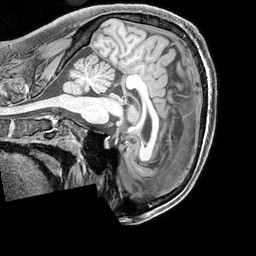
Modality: T1w
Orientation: sagittal
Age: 36
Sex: male
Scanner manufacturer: siemens
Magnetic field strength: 3 T
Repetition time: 2.3 s
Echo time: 0.00226 s